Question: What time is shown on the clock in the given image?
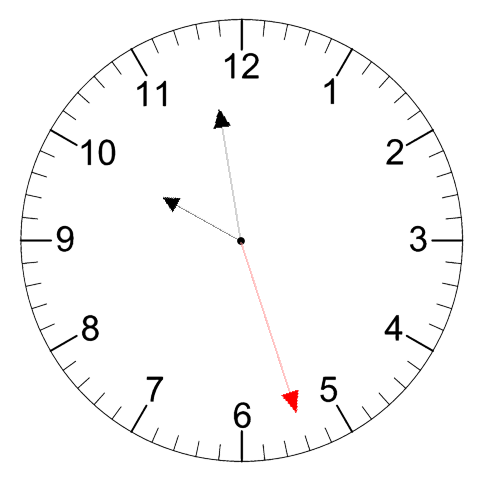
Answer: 09:58:27